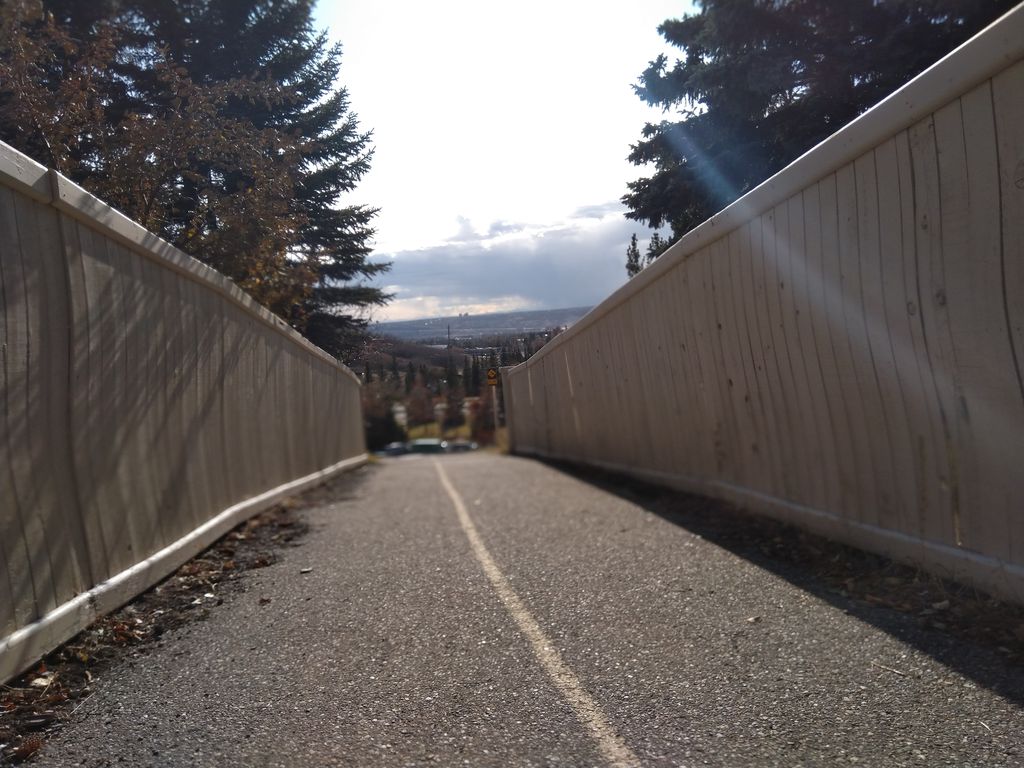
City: calgary